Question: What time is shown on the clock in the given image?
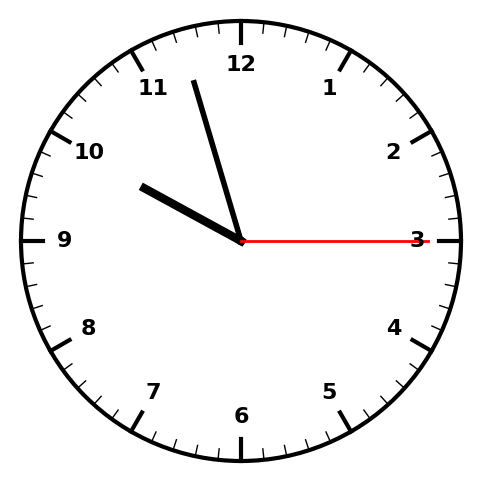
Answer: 09:57:15